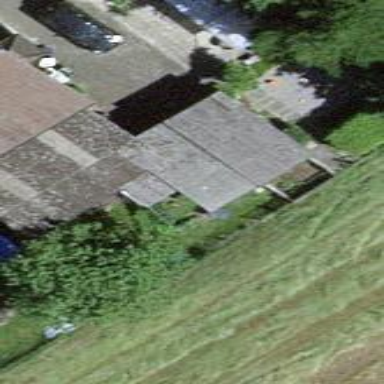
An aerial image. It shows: Barn.